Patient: sex F, age 78
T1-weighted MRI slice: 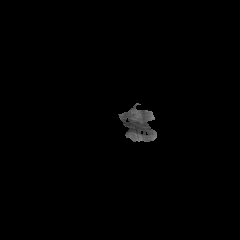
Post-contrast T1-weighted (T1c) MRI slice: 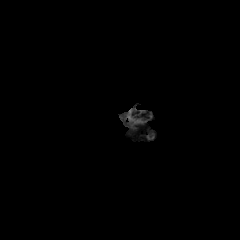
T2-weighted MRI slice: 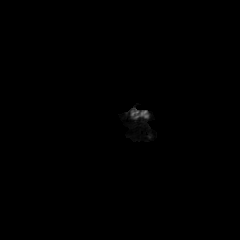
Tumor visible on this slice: no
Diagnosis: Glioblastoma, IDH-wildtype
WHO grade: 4